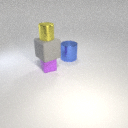
small purple rubber cube below large gray rubber cube